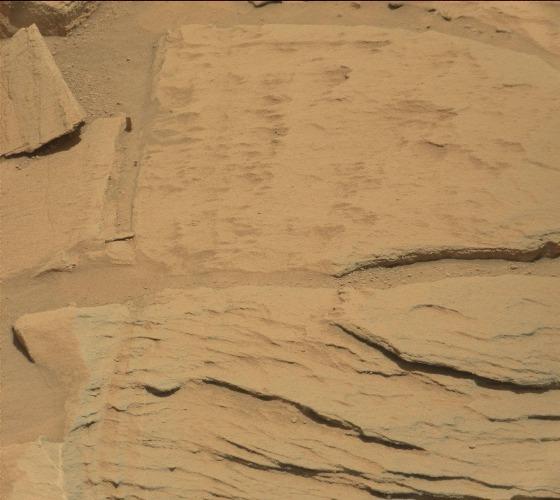
Terrain classes present: Bedrock, Gravel / Sand / Soil, Shadow